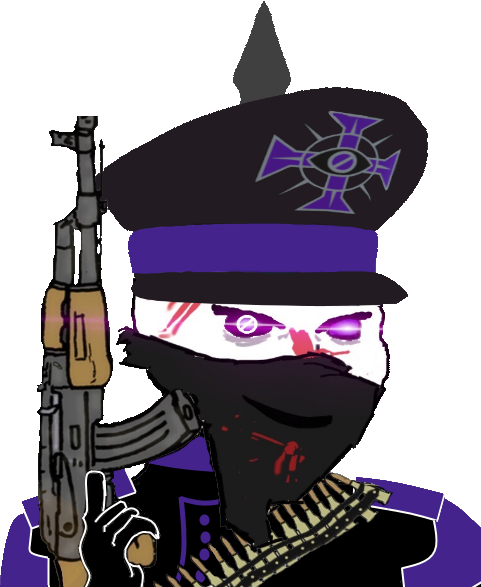
Label: 5_Oomer